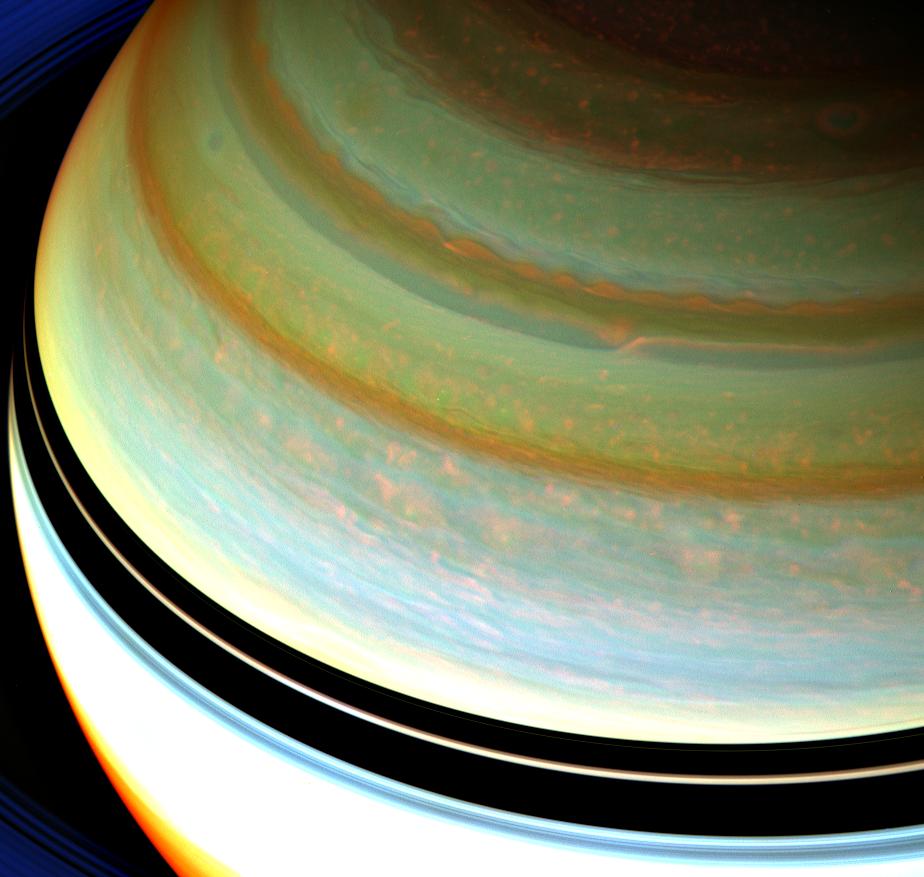
Strong Jet in False Colors Saturn, Cassini-Huygens